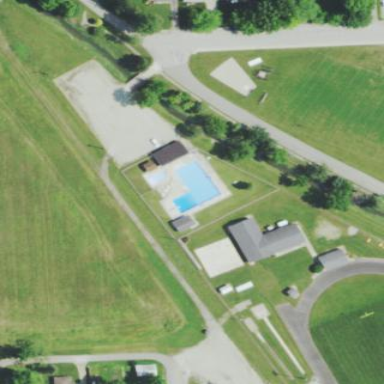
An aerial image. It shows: Sports center specializing in swimming activities located on leisure land.